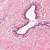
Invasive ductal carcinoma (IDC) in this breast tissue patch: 0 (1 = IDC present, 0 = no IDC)